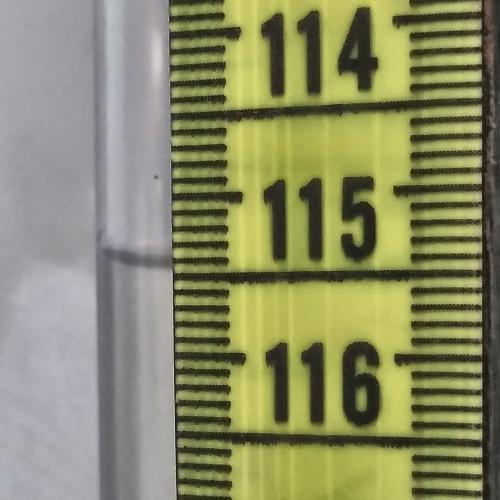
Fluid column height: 115.4 cm